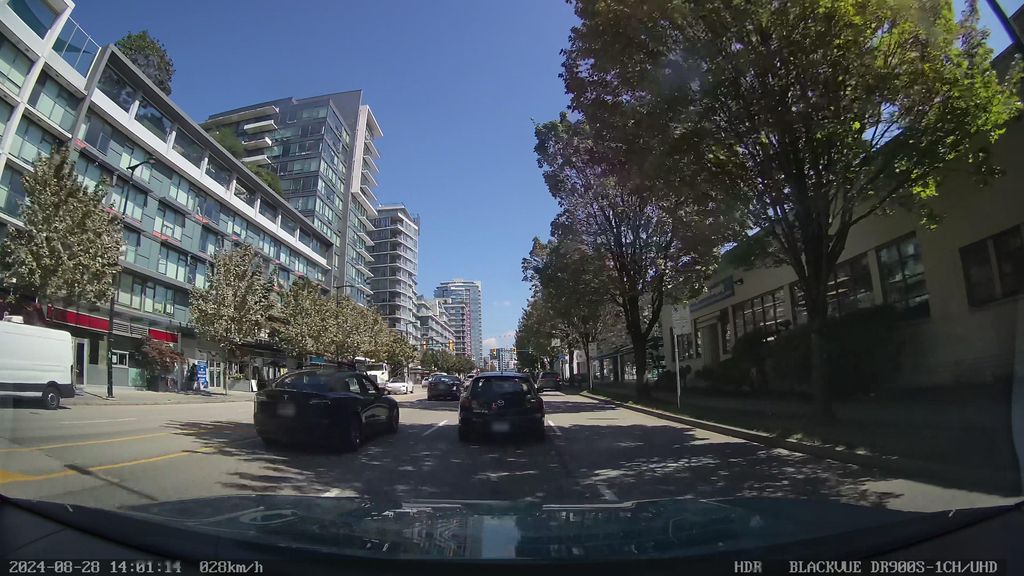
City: vancouver